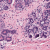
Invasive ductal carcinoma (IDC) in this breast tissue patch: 0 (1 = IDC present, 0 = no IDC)